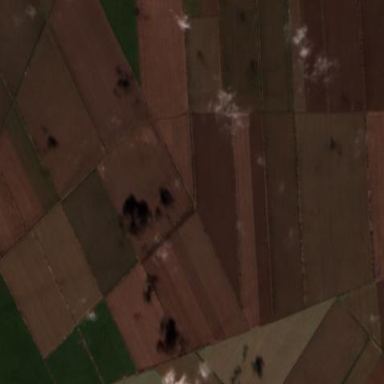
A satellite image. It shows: Farmland with wheat crops growing.